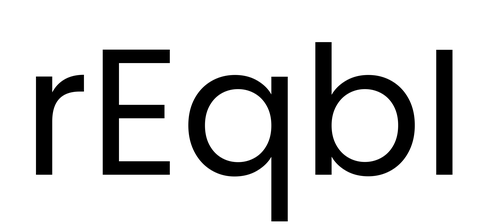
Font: Poppins-Regular